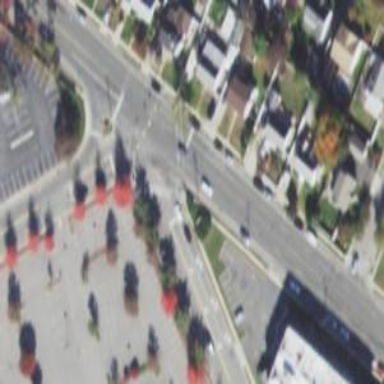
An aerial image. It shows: Marked crossing on the road.